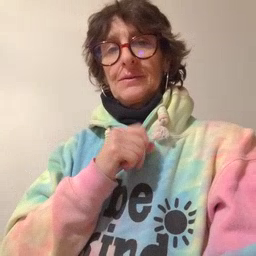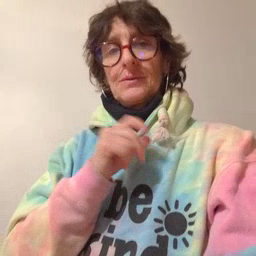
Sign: orange